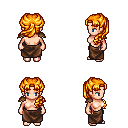
a pixel art fantasy rpg character, female body template, human, light skin, leather shoulder armor, robe skirt, light blonde princess hairstyle, four views (front, back, left, right), 2x2 character sprite sheet, small pixel art, hard edges, no anti-aliasing